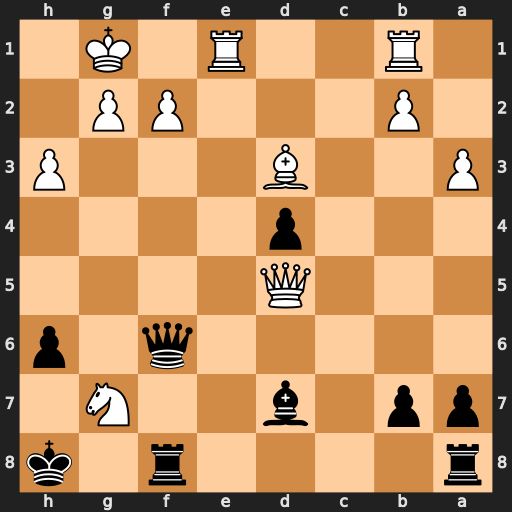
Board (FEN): r4r1k/pp1b2N1/5q1p/3Q4/3p4/P2B3P/1P3PP1/1R2R1K1
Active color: b
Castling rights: -
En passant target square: -
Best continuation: Qxf2+ Kh1 Bc6 Qxc6 bxc6